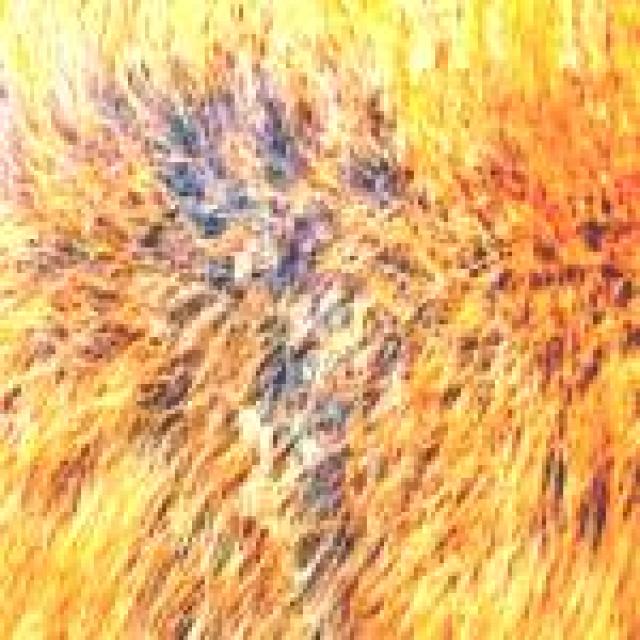
Canine fungal skin infection — characterized by alopecia, scaling, crusting, and circular lesions. Common agents include Malassezia and Candida species.